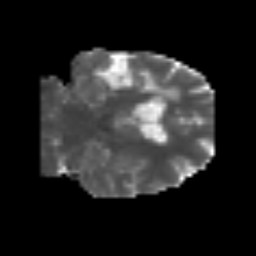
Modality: MD
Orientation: coronal
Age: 56
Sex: male
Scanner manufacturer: siemens
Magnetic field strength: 3 T
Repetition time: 3.2 s
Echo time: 0.081 s